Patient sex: M
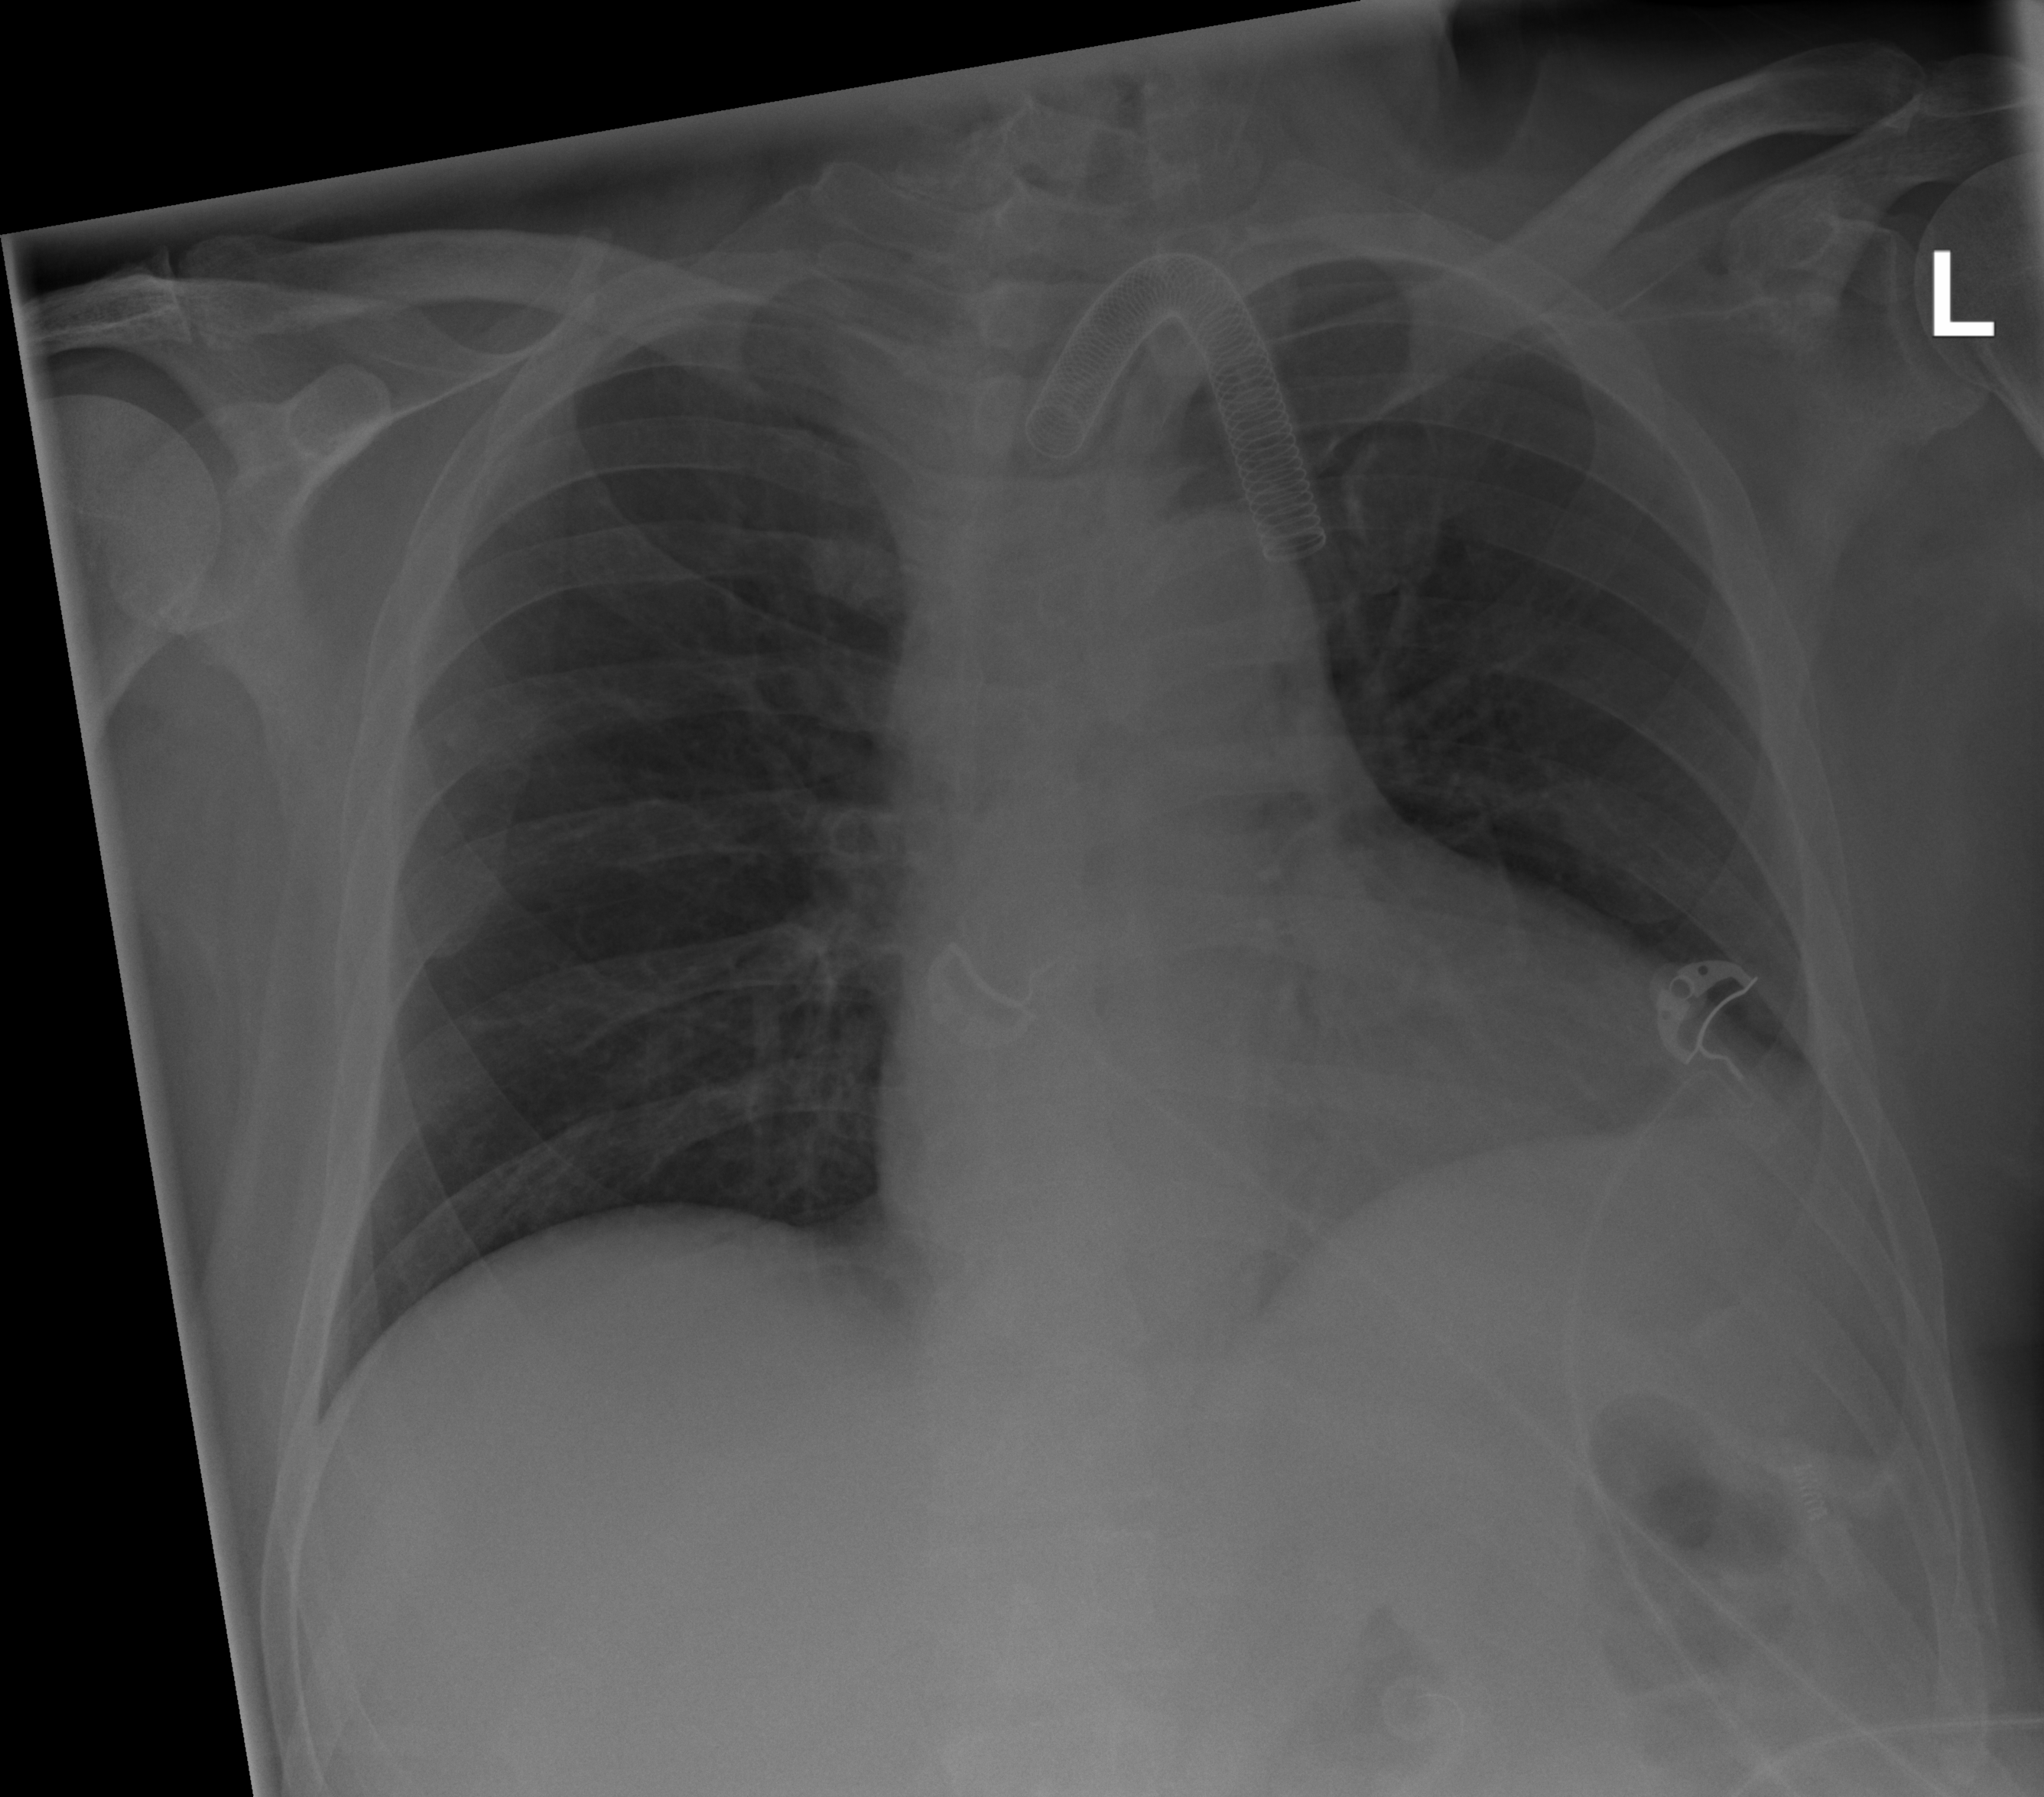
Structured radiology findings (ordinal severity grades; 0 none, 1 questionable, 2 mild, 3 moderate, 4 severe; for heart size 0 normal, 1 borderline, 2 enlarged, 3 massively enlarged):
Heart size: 2
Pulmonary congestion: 1
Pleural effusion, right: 0
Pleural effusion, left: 2
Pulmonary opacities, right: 0
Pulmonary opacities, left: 0
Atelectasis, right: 2
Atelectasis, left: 2